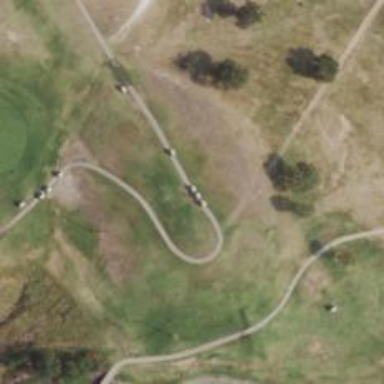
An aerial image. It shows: Well-maintained path suitable for golfing.